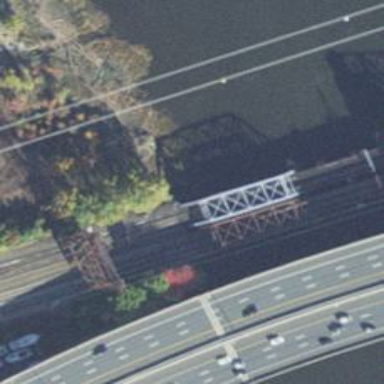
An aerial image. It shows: Bridge over electrified railway with contact lines.